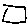
Label: square